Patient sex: M
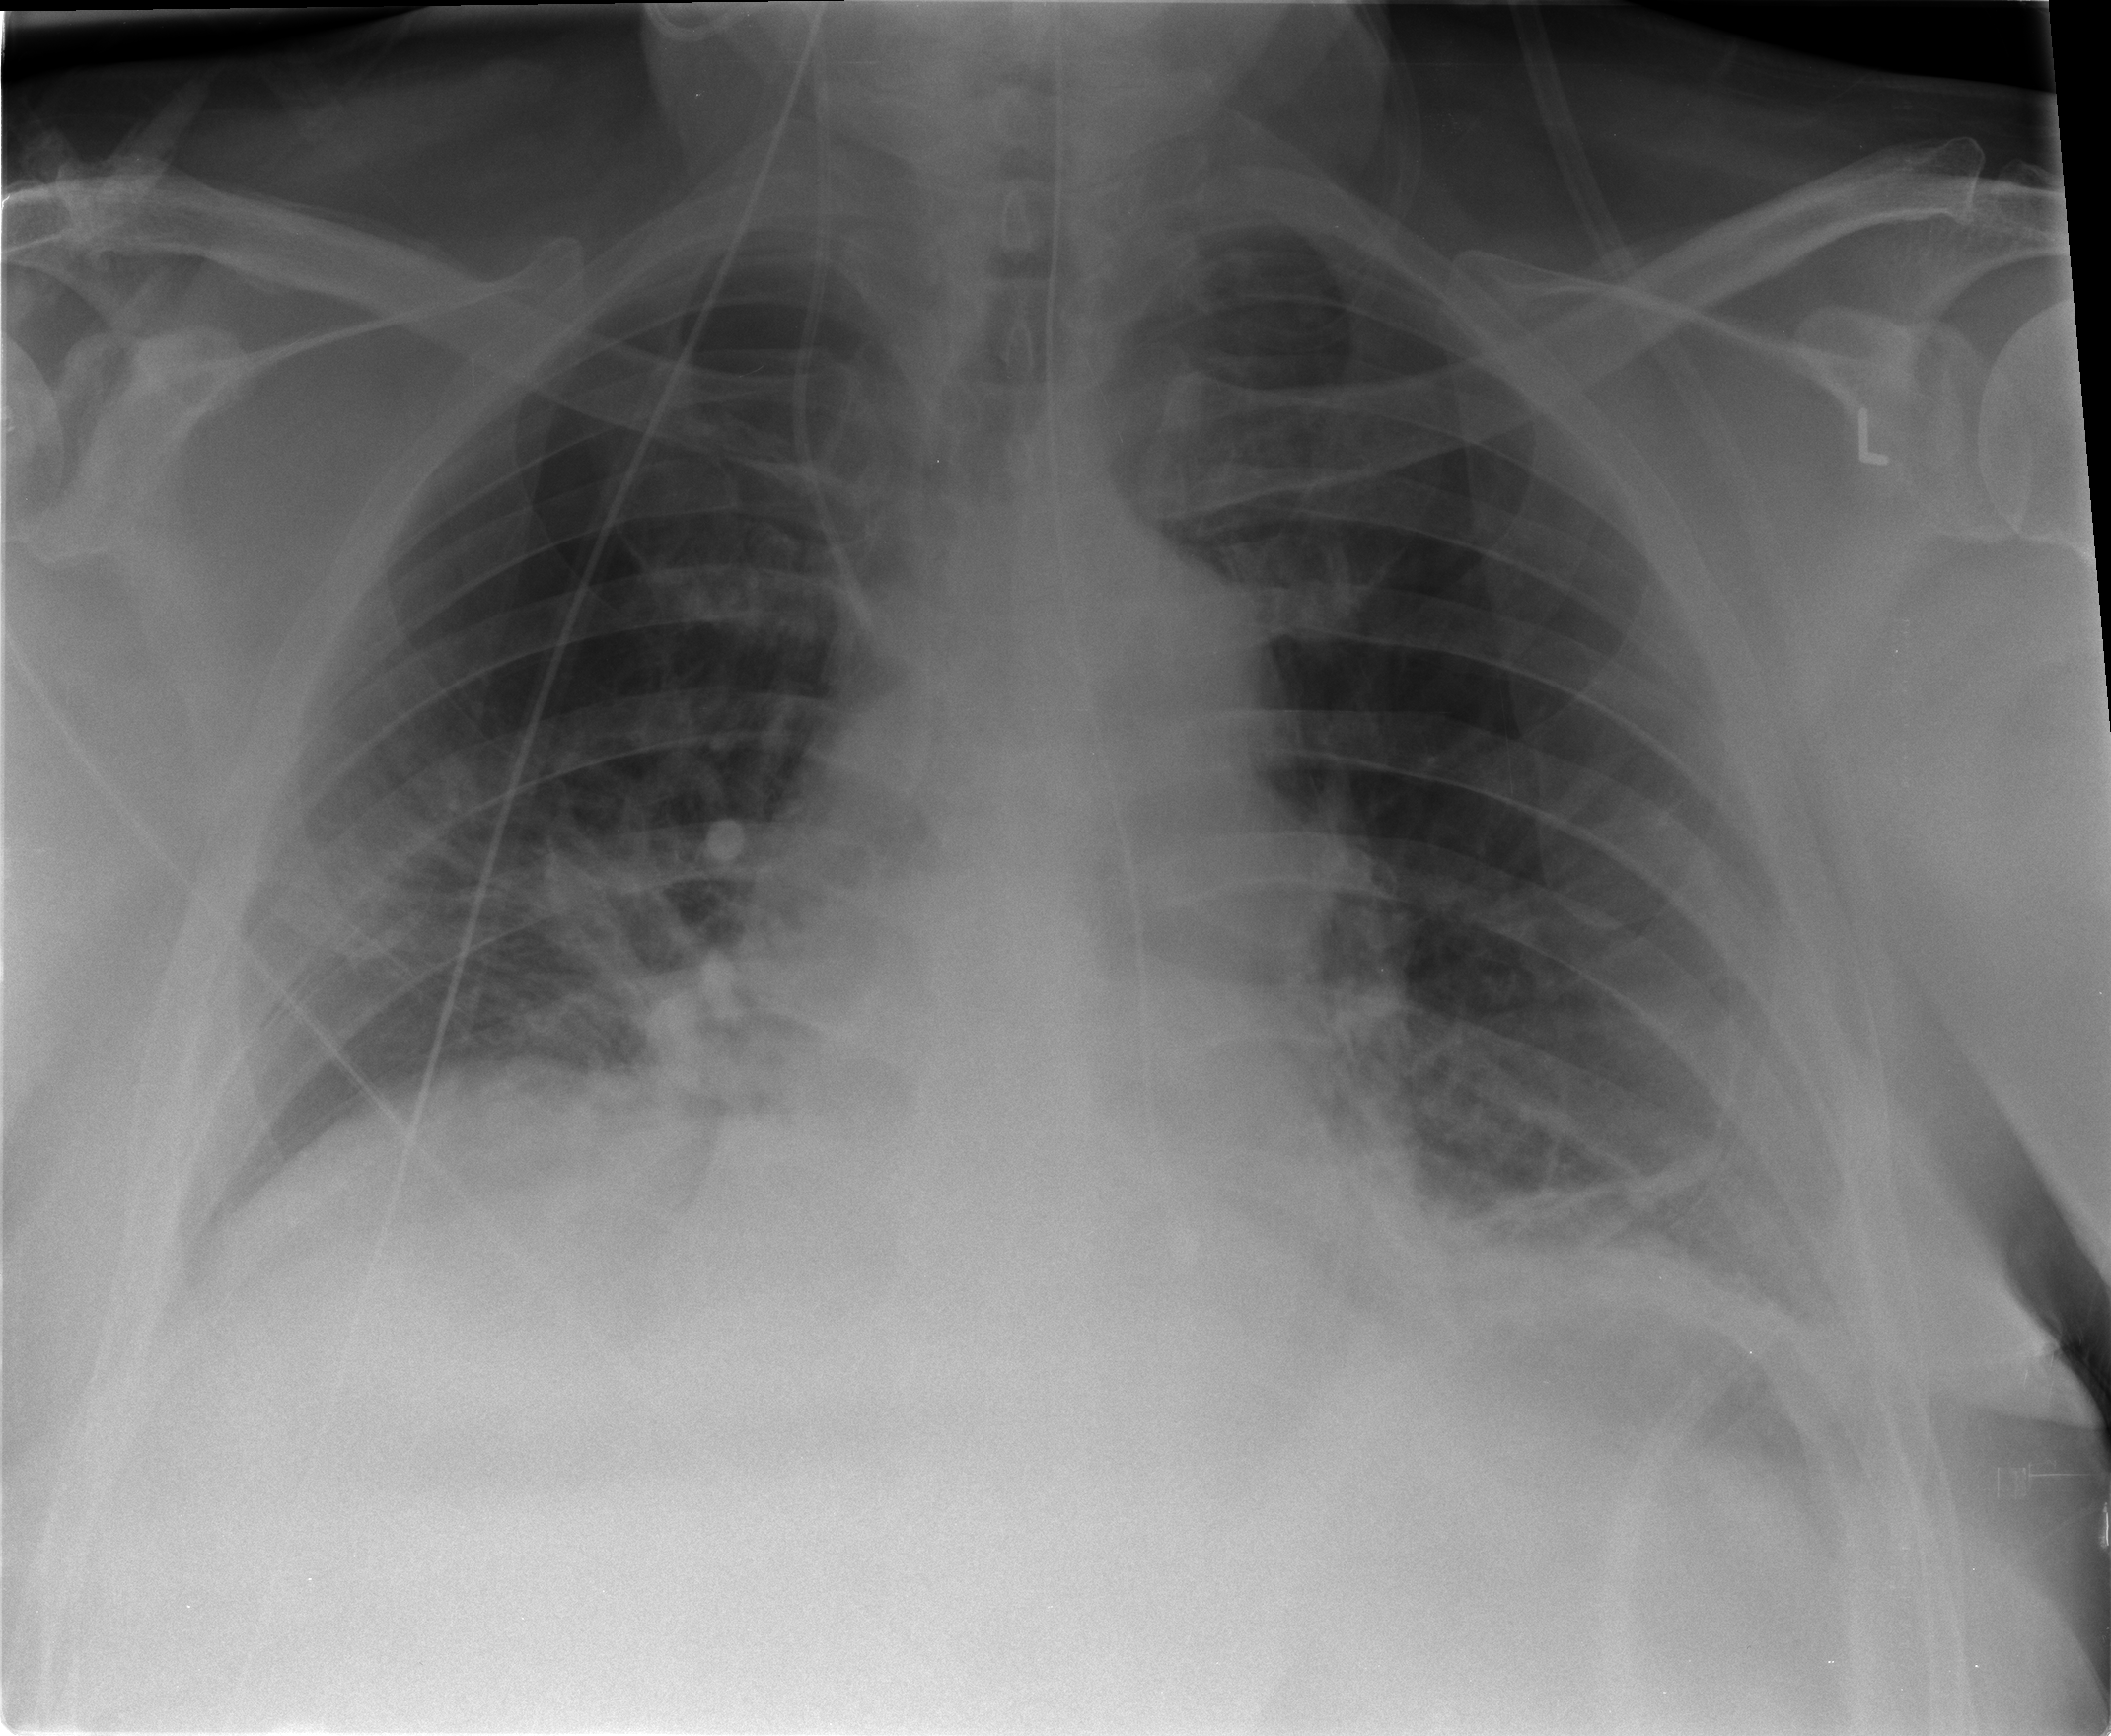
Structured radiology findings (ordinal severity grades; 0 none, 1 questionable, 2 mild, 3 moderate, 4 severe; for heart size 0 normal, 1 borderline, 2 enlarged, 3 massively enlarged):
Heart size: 1
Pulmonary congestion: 0
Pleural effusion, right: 0
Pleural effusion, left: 1
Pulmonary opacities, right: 2
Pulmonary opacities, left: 0
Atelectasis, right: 2
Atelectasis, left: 2